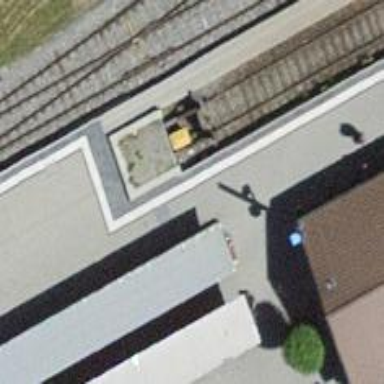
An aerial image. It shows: Railway buffer stop.